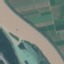
Land use / land cover: River